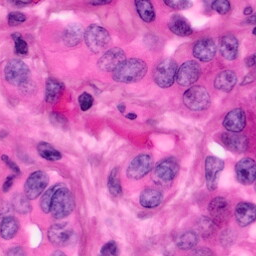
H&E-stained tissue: Pancreatic